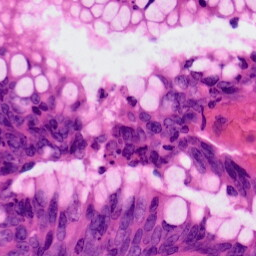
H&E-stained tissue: Colon